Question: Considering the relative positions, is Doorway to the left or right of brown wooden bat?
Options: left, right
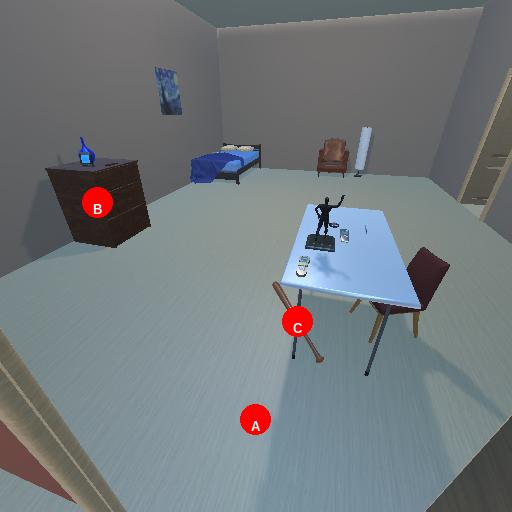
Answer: left